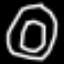
Label: donut